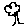
Label: tree